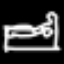
Label: bed